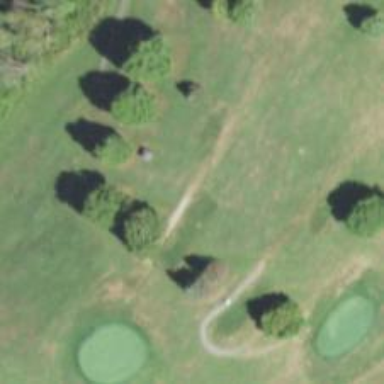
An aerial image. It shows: Path designated for golf carts.